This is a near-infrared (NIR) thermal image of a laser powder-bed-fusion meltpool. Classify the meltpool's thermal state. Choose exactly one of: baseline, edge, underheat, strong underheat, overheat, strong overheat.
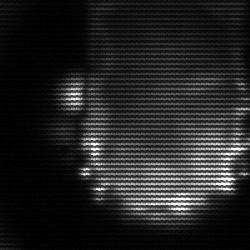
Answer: baseline